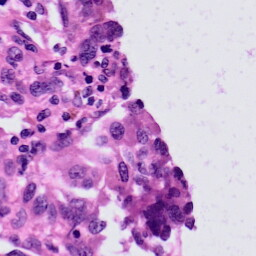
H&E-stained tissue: Skin